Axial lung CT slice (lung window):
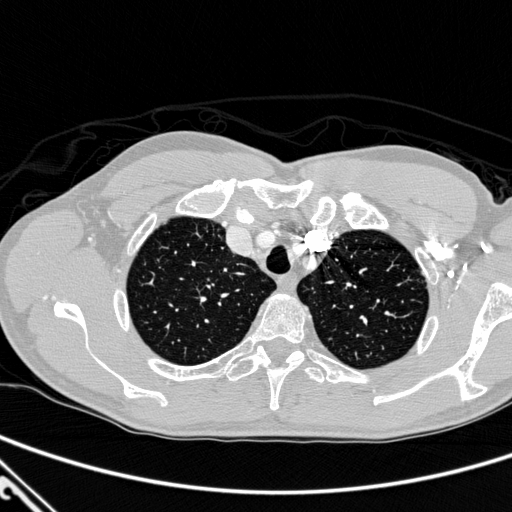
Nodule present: no